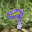
Label: 9